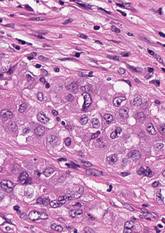
Tumor epithelial tissue: yes
Tumor-associated stroma tissue: yes
Normal tissue: no